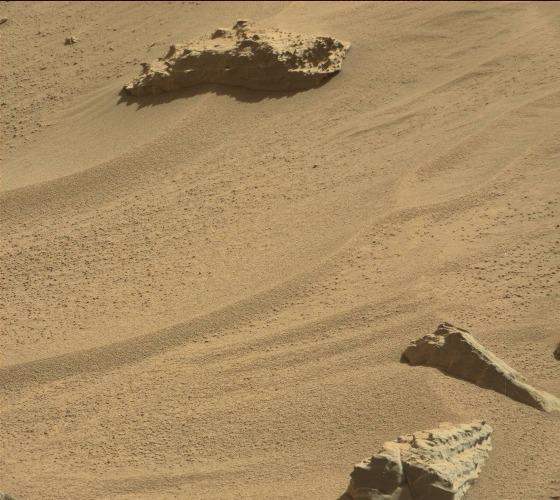
Terrain classes present: Gravel / Sand / Soil, Rock, Shadow